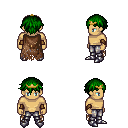
a pixel art fantasy rpg character, male body template, human, tanned skin, brown tattered cape, metal pants, green short bangs hairstyle, gold tiara, leather bracers, metal boots, four views (front, back, left, right), 2x2 character sprite sheet, small pixel art, hard edges, no anti-aliasing